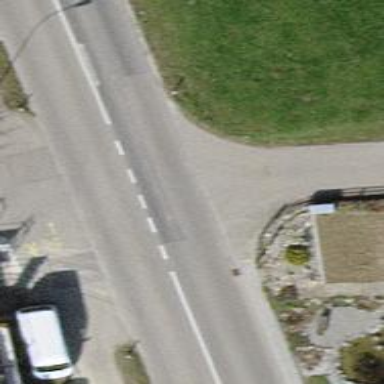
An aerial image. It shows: Bus stop along the road.